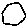
Label: hexagon